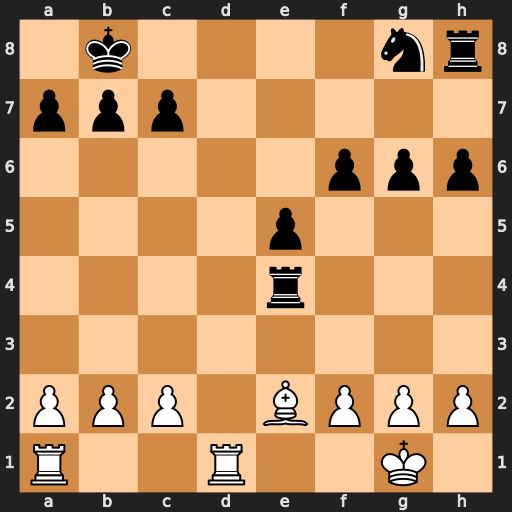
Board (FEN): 1k4nr/ppp5/5ppp/4p3/4r3/8/PPP1BPPP/R2R2K1
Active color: w
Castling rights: -
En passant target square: -
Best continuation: Rd8#